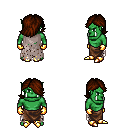
a pixel art fantasy rpg character, male body template, orc, green skin, gray tattered cape, robe skirt, brown swoop hairstyle, gold gloves, gold boots, four views (front, back, left, right), 2x2 character sprite sheet, small pixel art, hard edges, no anti-aliasing